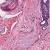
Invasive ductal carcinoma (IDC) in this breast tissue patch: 0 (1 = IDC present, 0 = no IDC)